四年级 · 计数
下面是某超市甲、乙两种饼干的销售情况统计图。（单位：箱）

甲种饼干销售情况统计图

乙种饼干销售情况统计图

（1）哪种饼干的月平均销售量多? 多多少?

（2）预测下个月两种饼干的销售情况，并说明理由。
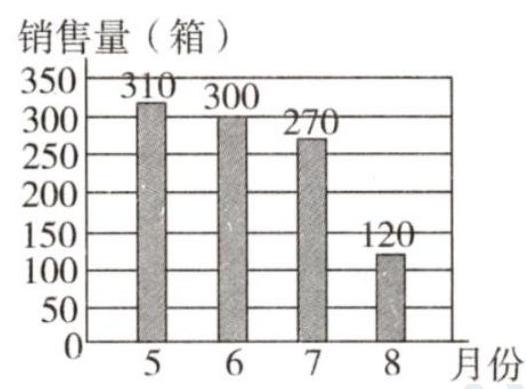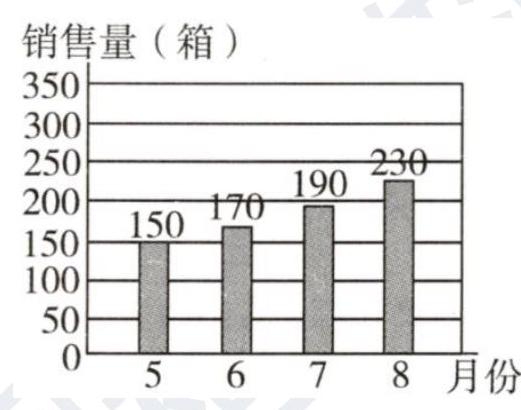
答案: 解(1) 甲；65 箱

（2）甲种饼干 100 箱，乙种饼干 260 箱（答案不唯一）；因为甲种饼干的销售量呈下降趋势，乙种饼干的销售量呈上升趋势。

【分析】(1) 平均数是表示一组数据的平均值，是指在一组数据中所有数据之和再除以这组数据的个数；依此分别计算出两种饼干的月平均销售量，然后再比较，最后再计算出两种饼干的月平均销售量差即可。

（2）观察统计图，并结合实际经验进行解答，言之合理即可。

【详解】（1） $(310+300+270+120) \div 4$

$=1000 \div 4$

$=250$ (箱)

$(150+170+190+230) \div 4$

$=740 \div 4$

$=185$ （箱）
250 箱 $>185$ 箱，甲种饼干的月平均销售量多。

$250-185=65$ （箱）

答：甲种饼干的月平均销售量多，多 65 箱。

（2）甲种饼干可能销售 100 箱，乙种饼干可能销售 260 箱；因为甲种饼干的销售量呈下降趋势，乙种饼干的销售量呈上升趋势。

【点睛】解答此题的关键是要熟练掌握单式条形统计图的特点，以及平均数的求法。